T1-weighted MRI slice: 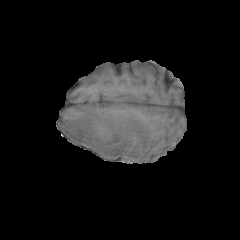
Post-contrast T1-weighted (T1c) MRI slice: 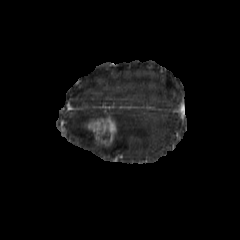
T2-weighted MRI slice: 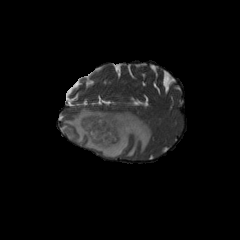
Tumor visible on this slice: yes